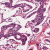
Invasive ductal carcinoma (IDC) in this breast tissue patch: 1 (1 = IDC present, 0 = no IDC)